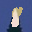
Label: 8